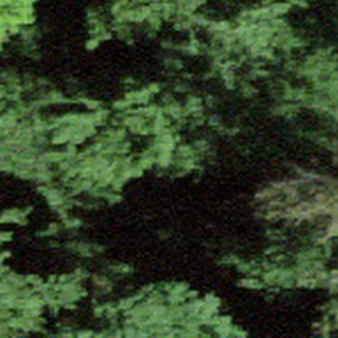
Label: other